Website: walmart
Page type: customer-info-address
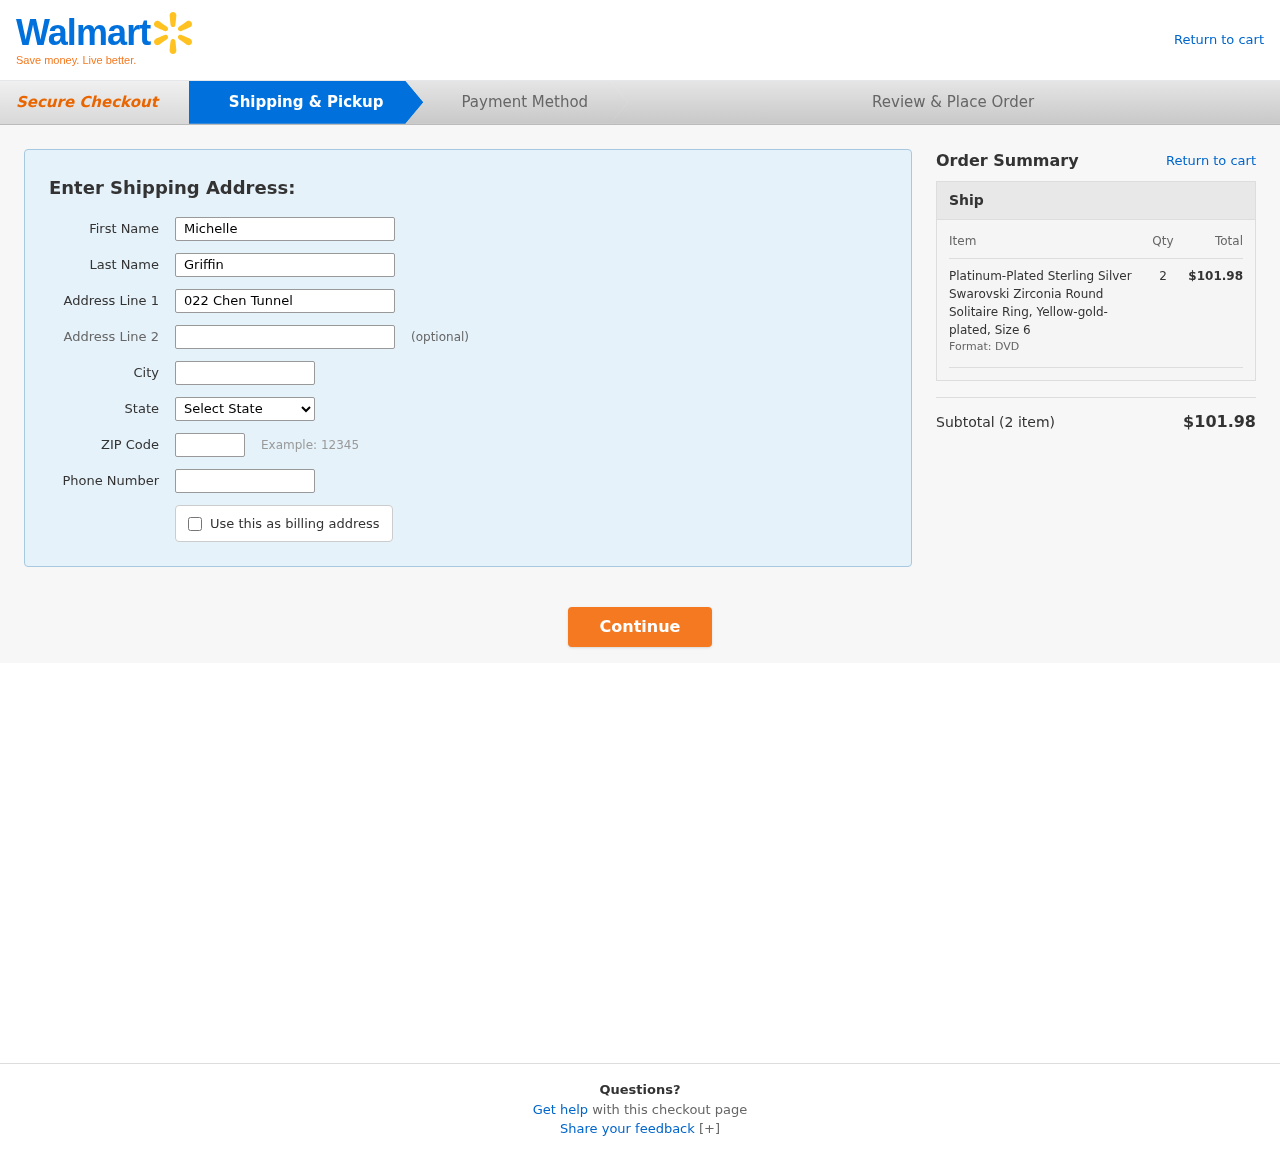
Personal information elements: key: PII_CITY
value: Kennedyburgh
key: PII_FIRSTNAME
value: Michelle
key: PII_LASTNAME
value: Griffin
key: PII_PHONE
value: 5668212737
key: PII_POSTCODE
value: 59097
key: PII_STATE
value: Illinois
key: PII_STREET
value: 022 Chen Tunnel
Product elements: key: PRODUCT1_NAME
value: Platinum-Plated Sterling Silver Swarovski Zirconia Round Solitaire Ring, Yellow-gold-plated, Size 6
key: PRODUCT1_QUANTITY
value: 2
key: PRODUCT1_LINE_TOTAL
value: $101.98
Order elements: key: ORDER_NUM_ITEMS
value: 2
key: ORDER_SUBTOTAL
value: $101.98